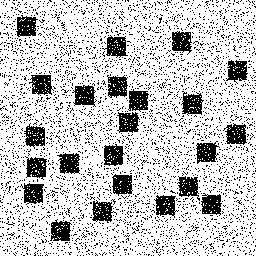
Squares: 23
Triangles: 0
Stars: 0
Total shapes: 23